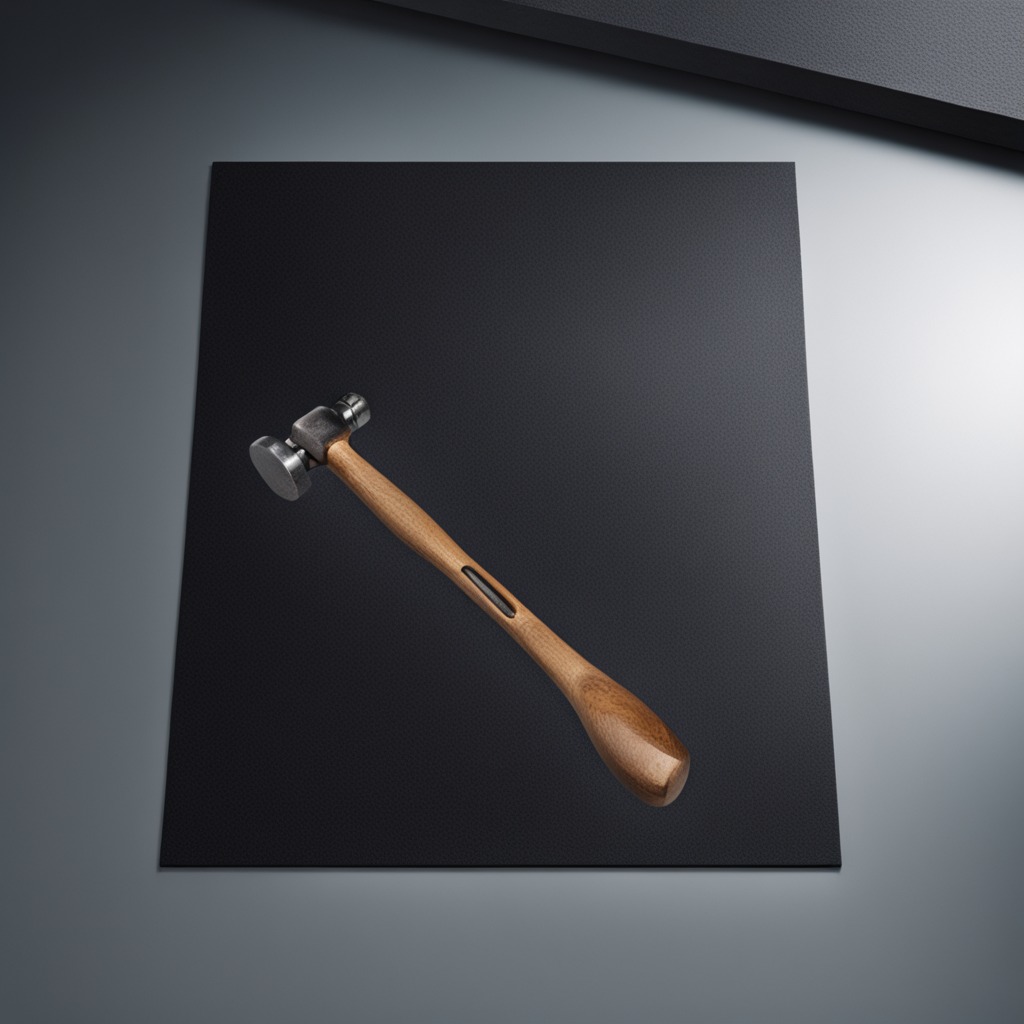
A hammer lies on a clean granite tabletop covered with a black rubber mat inside a workshop under bright overhead lighting crisp shadows high clarity worn but beneath the mat